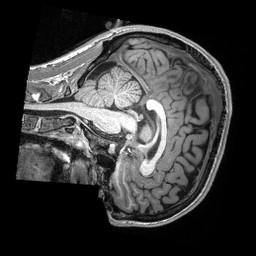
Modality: T1w
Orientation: sagittal
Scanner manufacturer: siemens
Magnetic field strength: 3 T
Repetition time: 2.3 s
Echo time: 0.00308 s